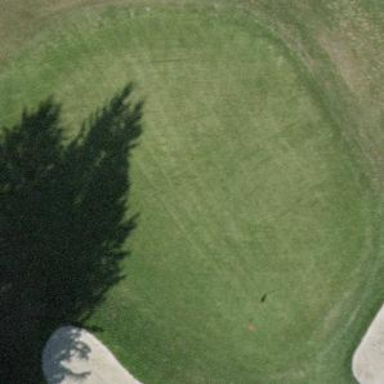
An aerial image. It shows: Picturesque green golfing area with grass land use.